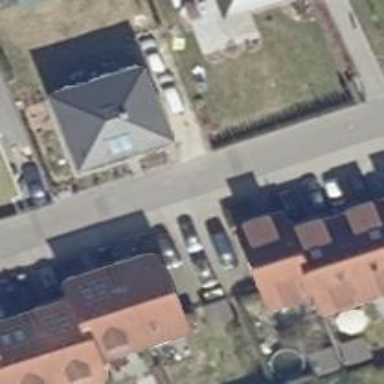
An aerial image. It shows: Residential road with asphalt surface. There is sidewalk on the left side.